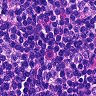
Metastatic tissue present: no